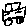
Label: car